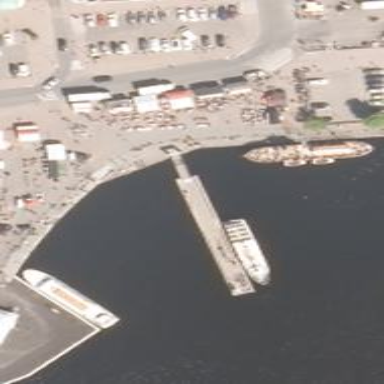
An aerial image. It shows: Pier with public transport platform for ferries.